Question: I'm going through <URL> On MFC
Lesson 2 states:
'''
Clean Up UI Window
(Inside the VS Project Window) Click the menu item View >> Resource View
'''
I click on 'View'
A list of options drops down
The option does not appear on my list. I'll cut-and-paste a screen shot of that menu below.
Where do I click ?
Screen shot from Microsoft Visual Studio, Version 10.0.40219.1
Microsoft Net Framework Version 4.5.50938

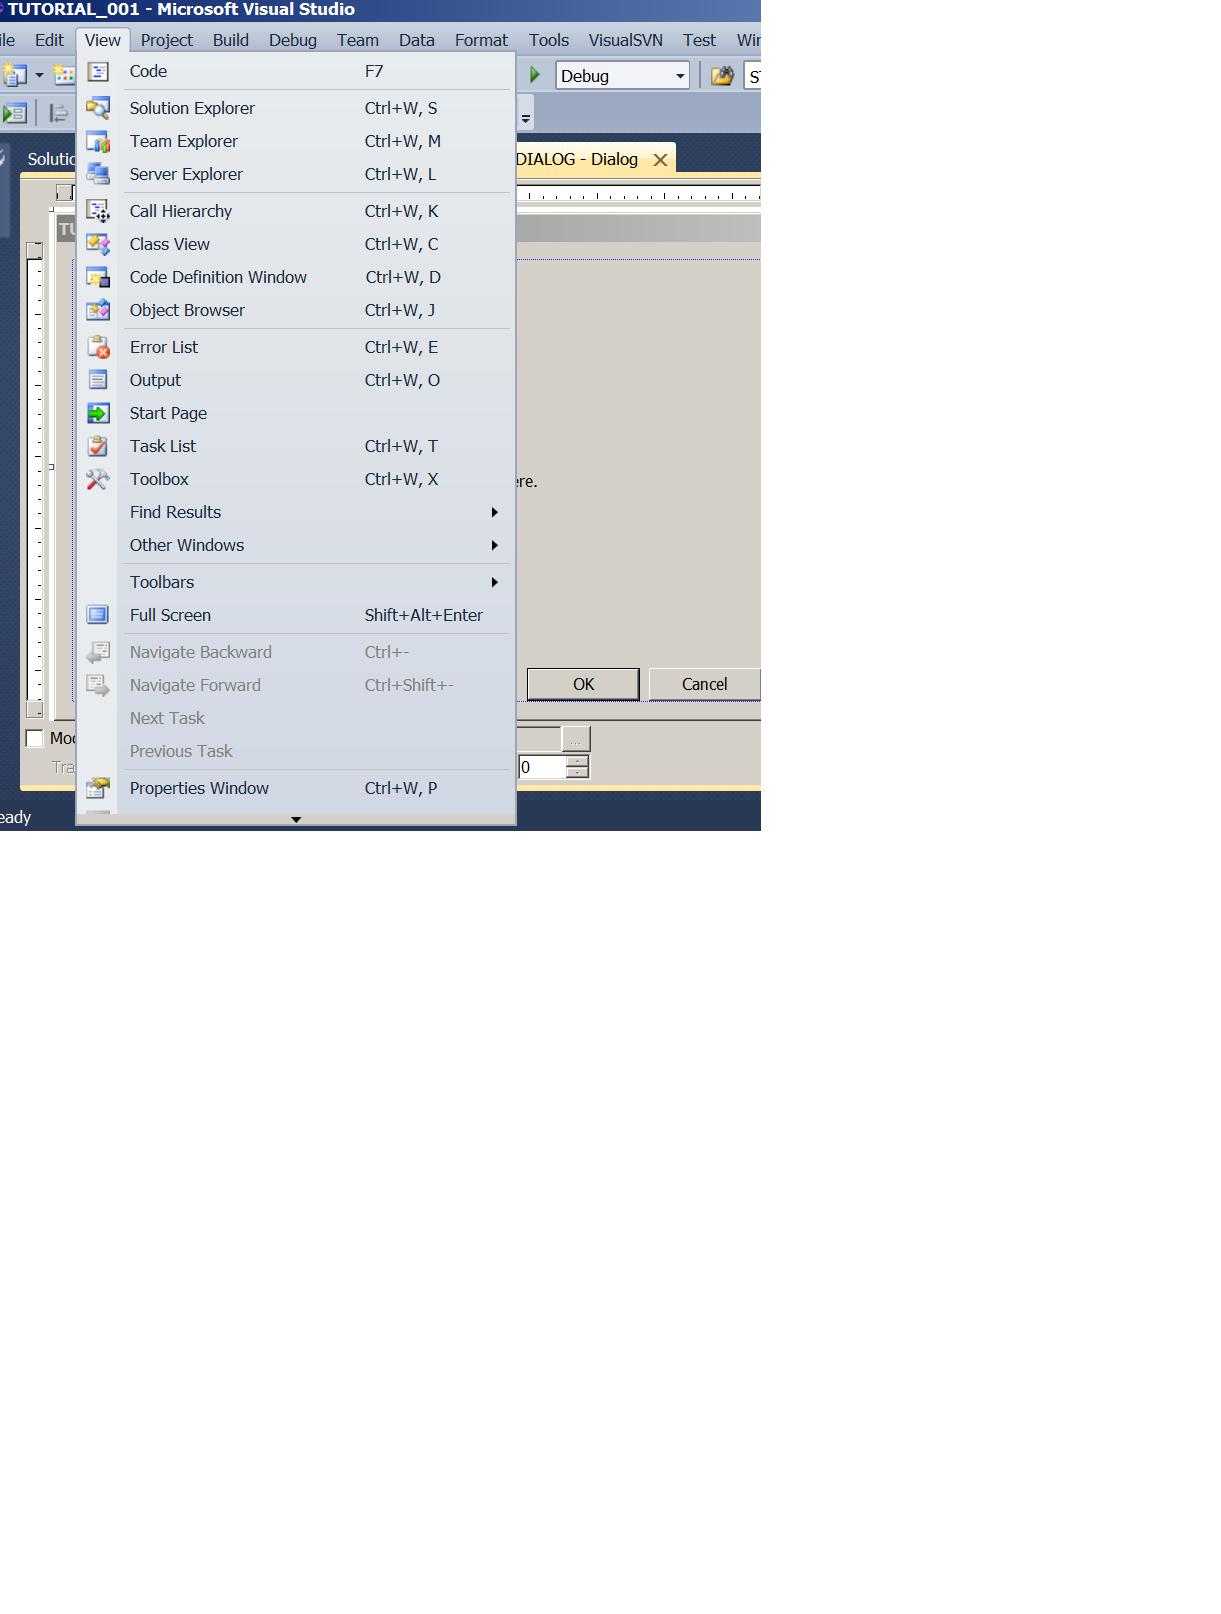
Answer: It's under